Field crop: tomato
Growth stage: 1
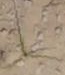
Species: cyperus